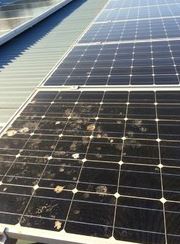
Label: Bird-drop